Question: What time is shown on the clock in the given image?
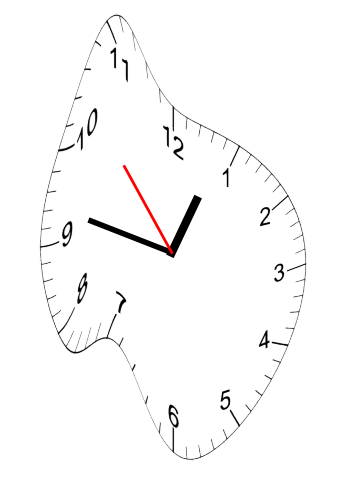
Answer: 12:46:53